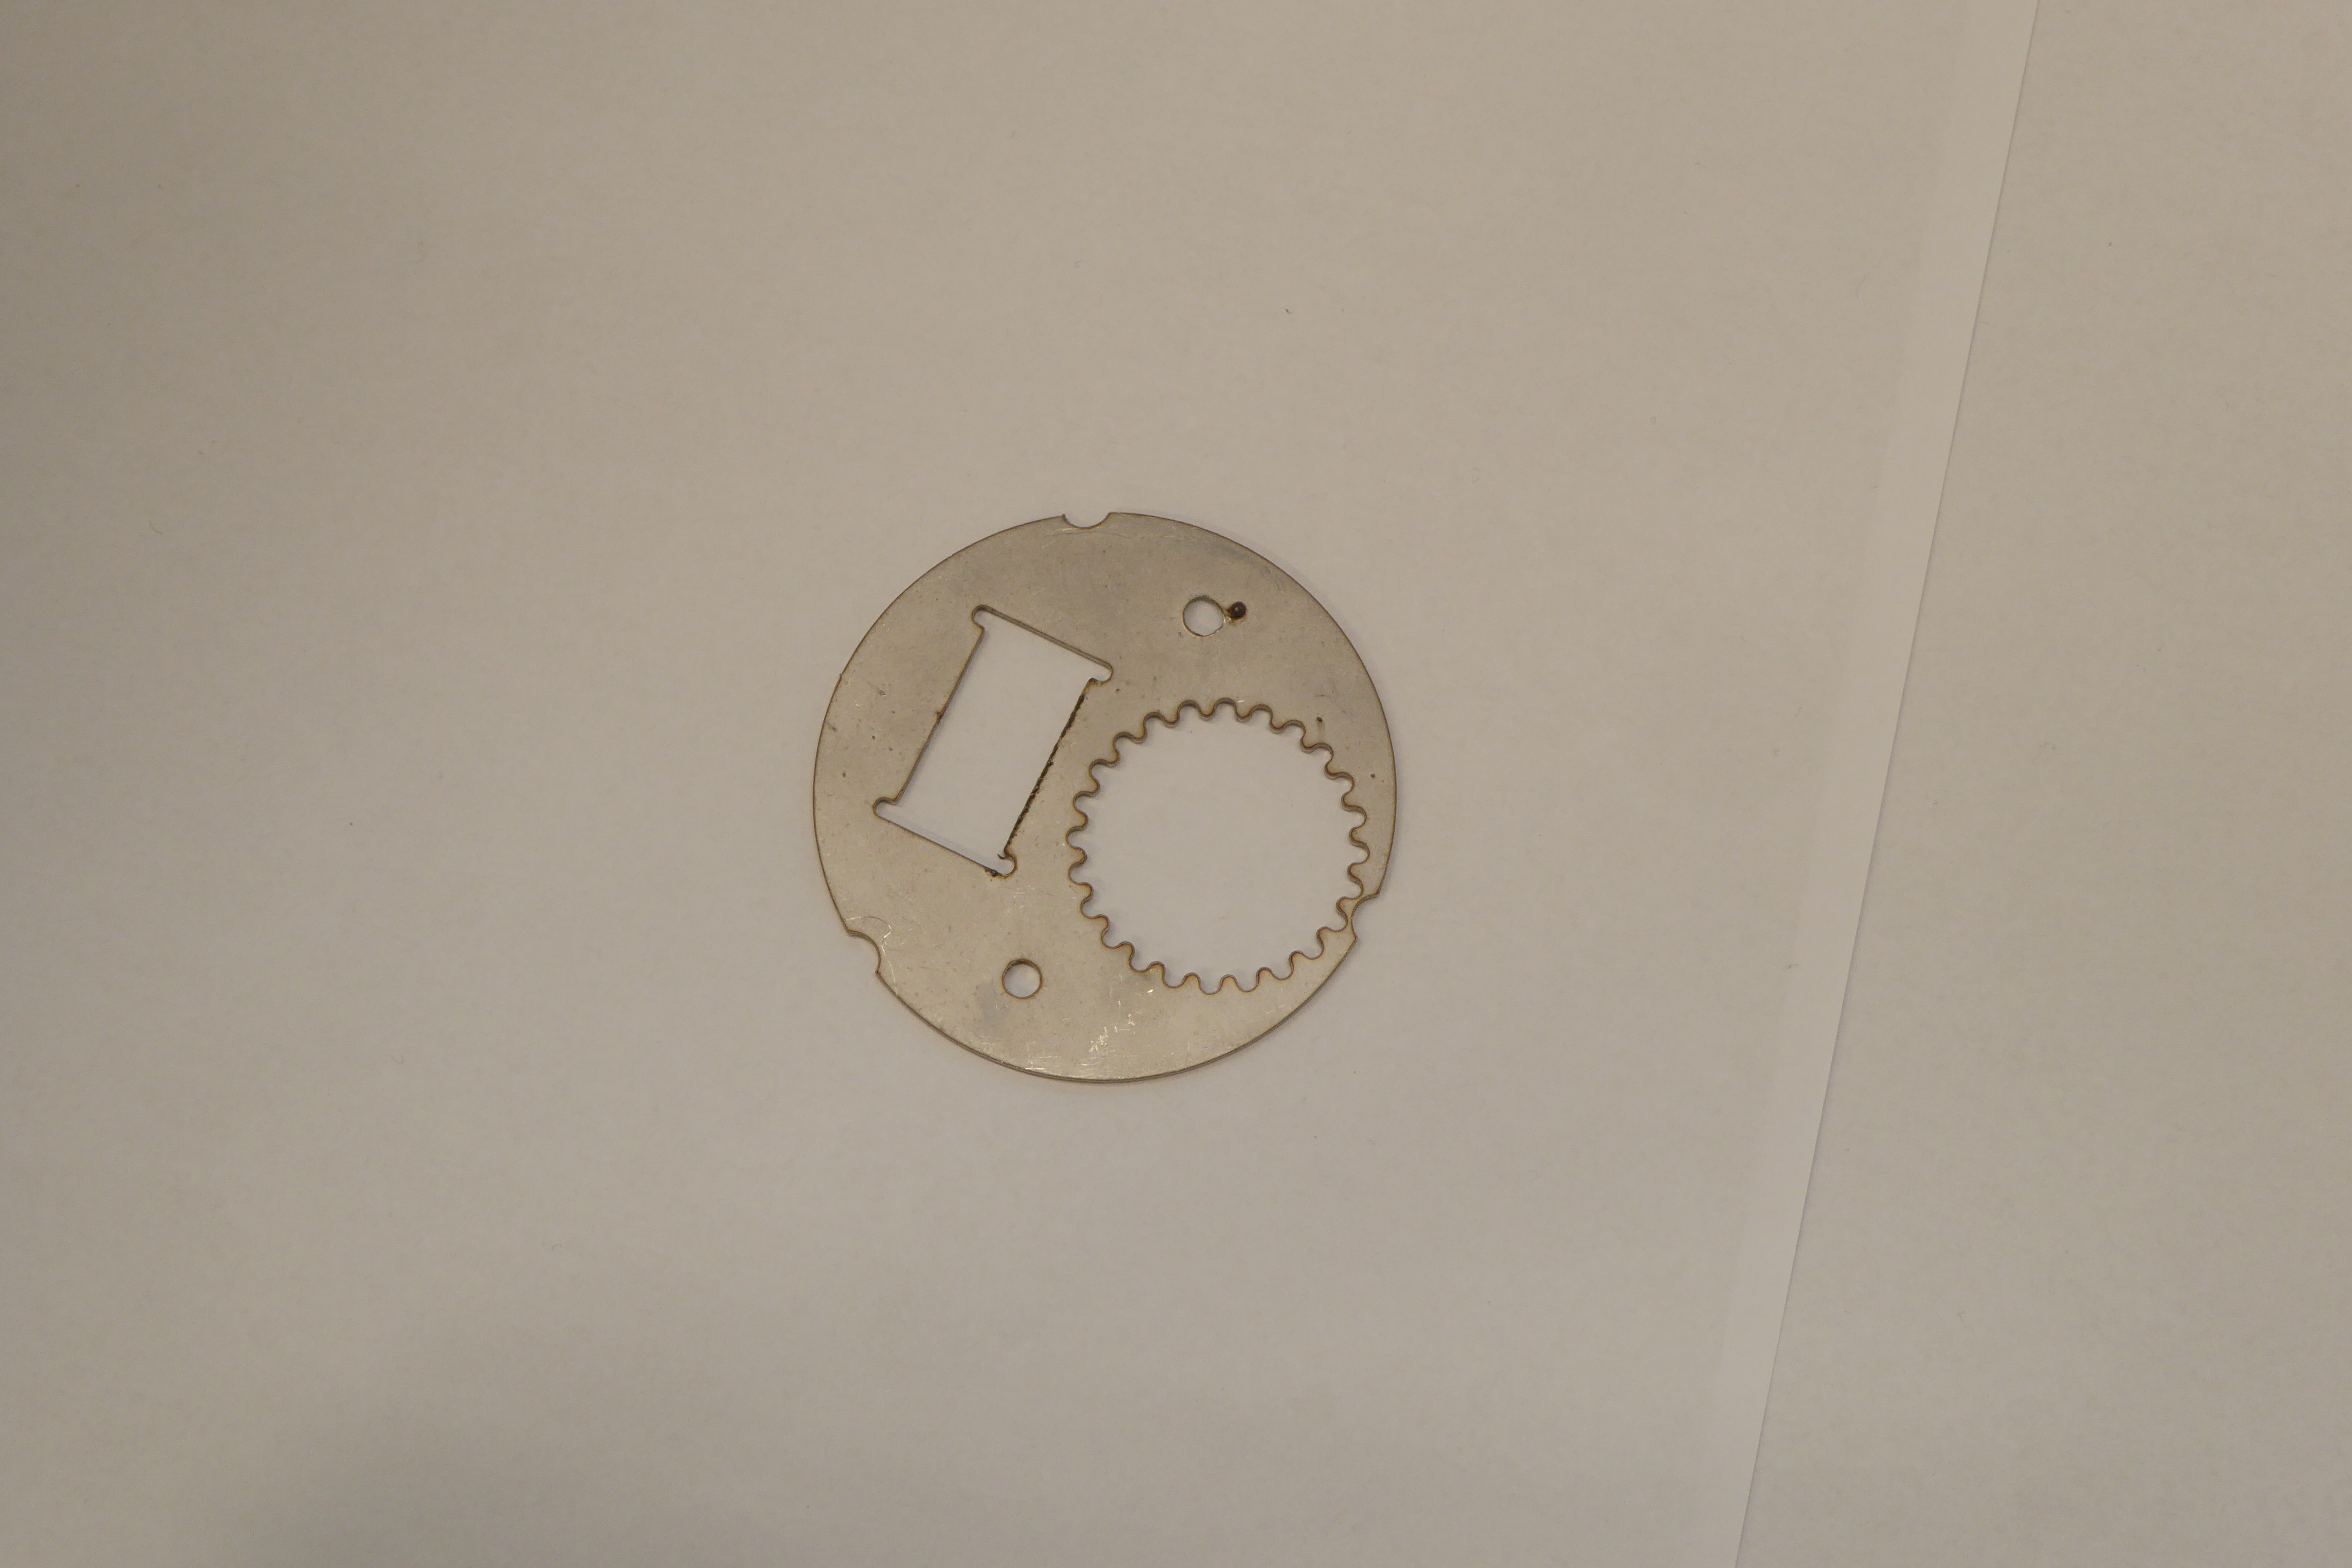
Label: Bottle Opener - Inlay